Field crop: maize
Growth stage: 1
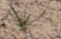
Species: salsola